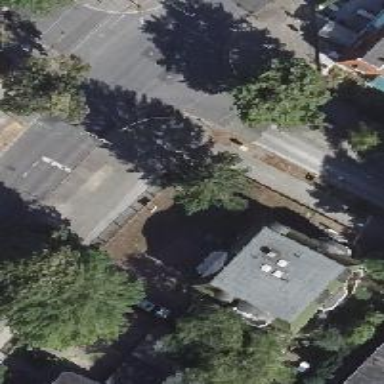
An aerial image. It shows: Sidewalk.